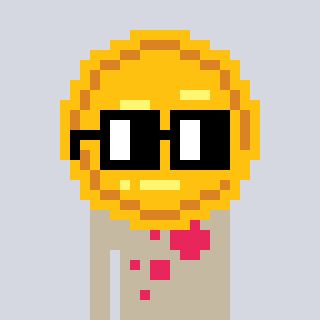
a pixel art character with square black glasses, a medal-shaped head and a bege-colored body on a cool background